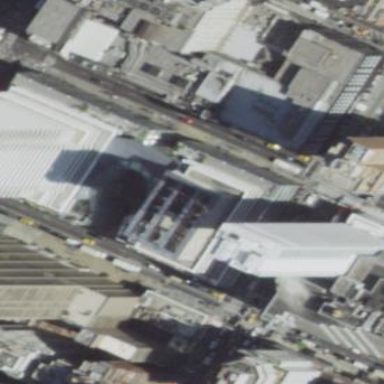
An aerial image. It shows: Building with flat concrete roof.